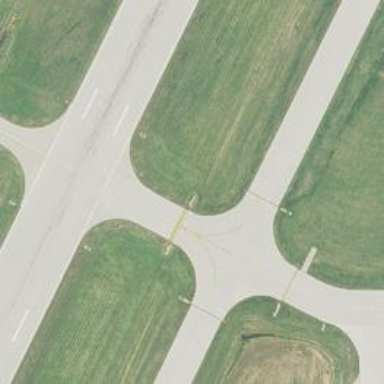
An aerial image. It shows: View of taxiway at the airport.